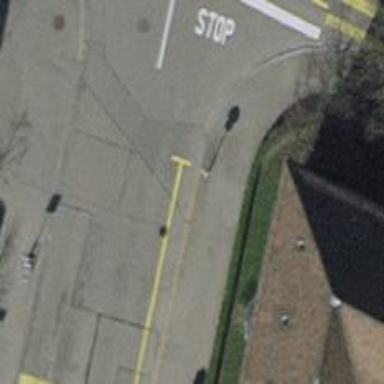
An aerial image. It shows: Street cabinet used for traffic control.